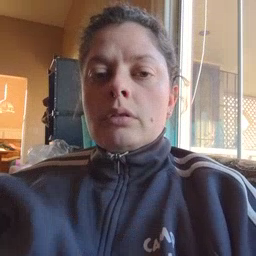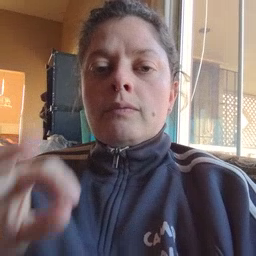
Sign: cereal